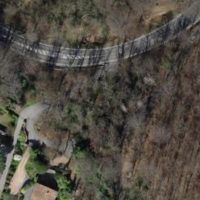
EUNIS habitat code: 41
Species observed at this site:
Phytolacca americana